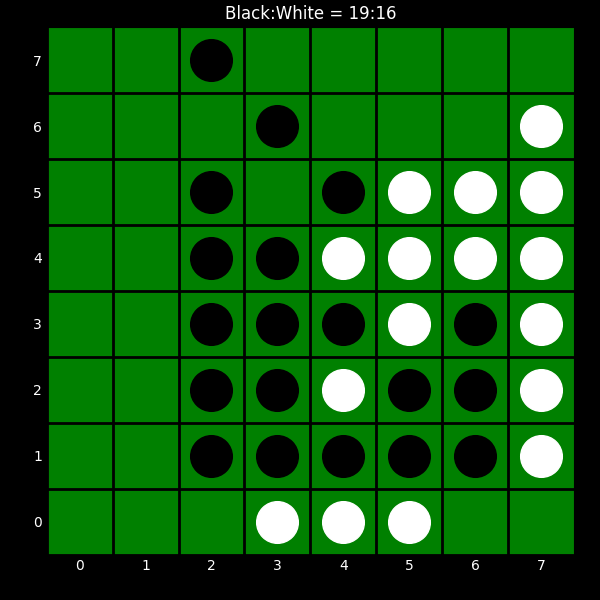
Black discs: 19
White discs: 16